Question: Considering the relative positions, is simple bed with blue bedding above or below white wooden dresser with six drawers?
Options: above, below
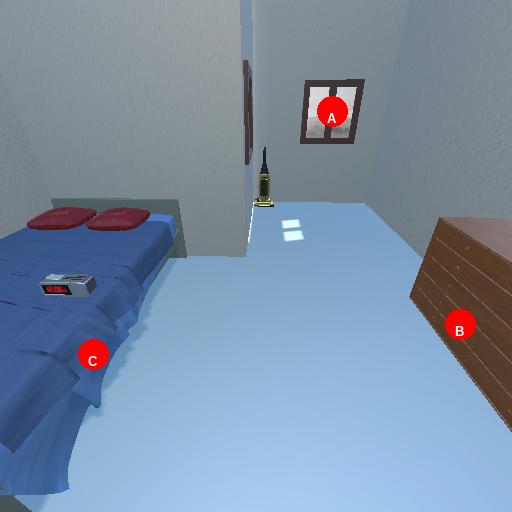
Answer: above